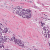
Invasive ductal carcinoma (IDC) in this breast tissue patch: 1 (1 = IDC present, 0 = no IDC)